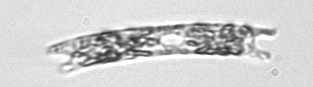
Label: Eucampia